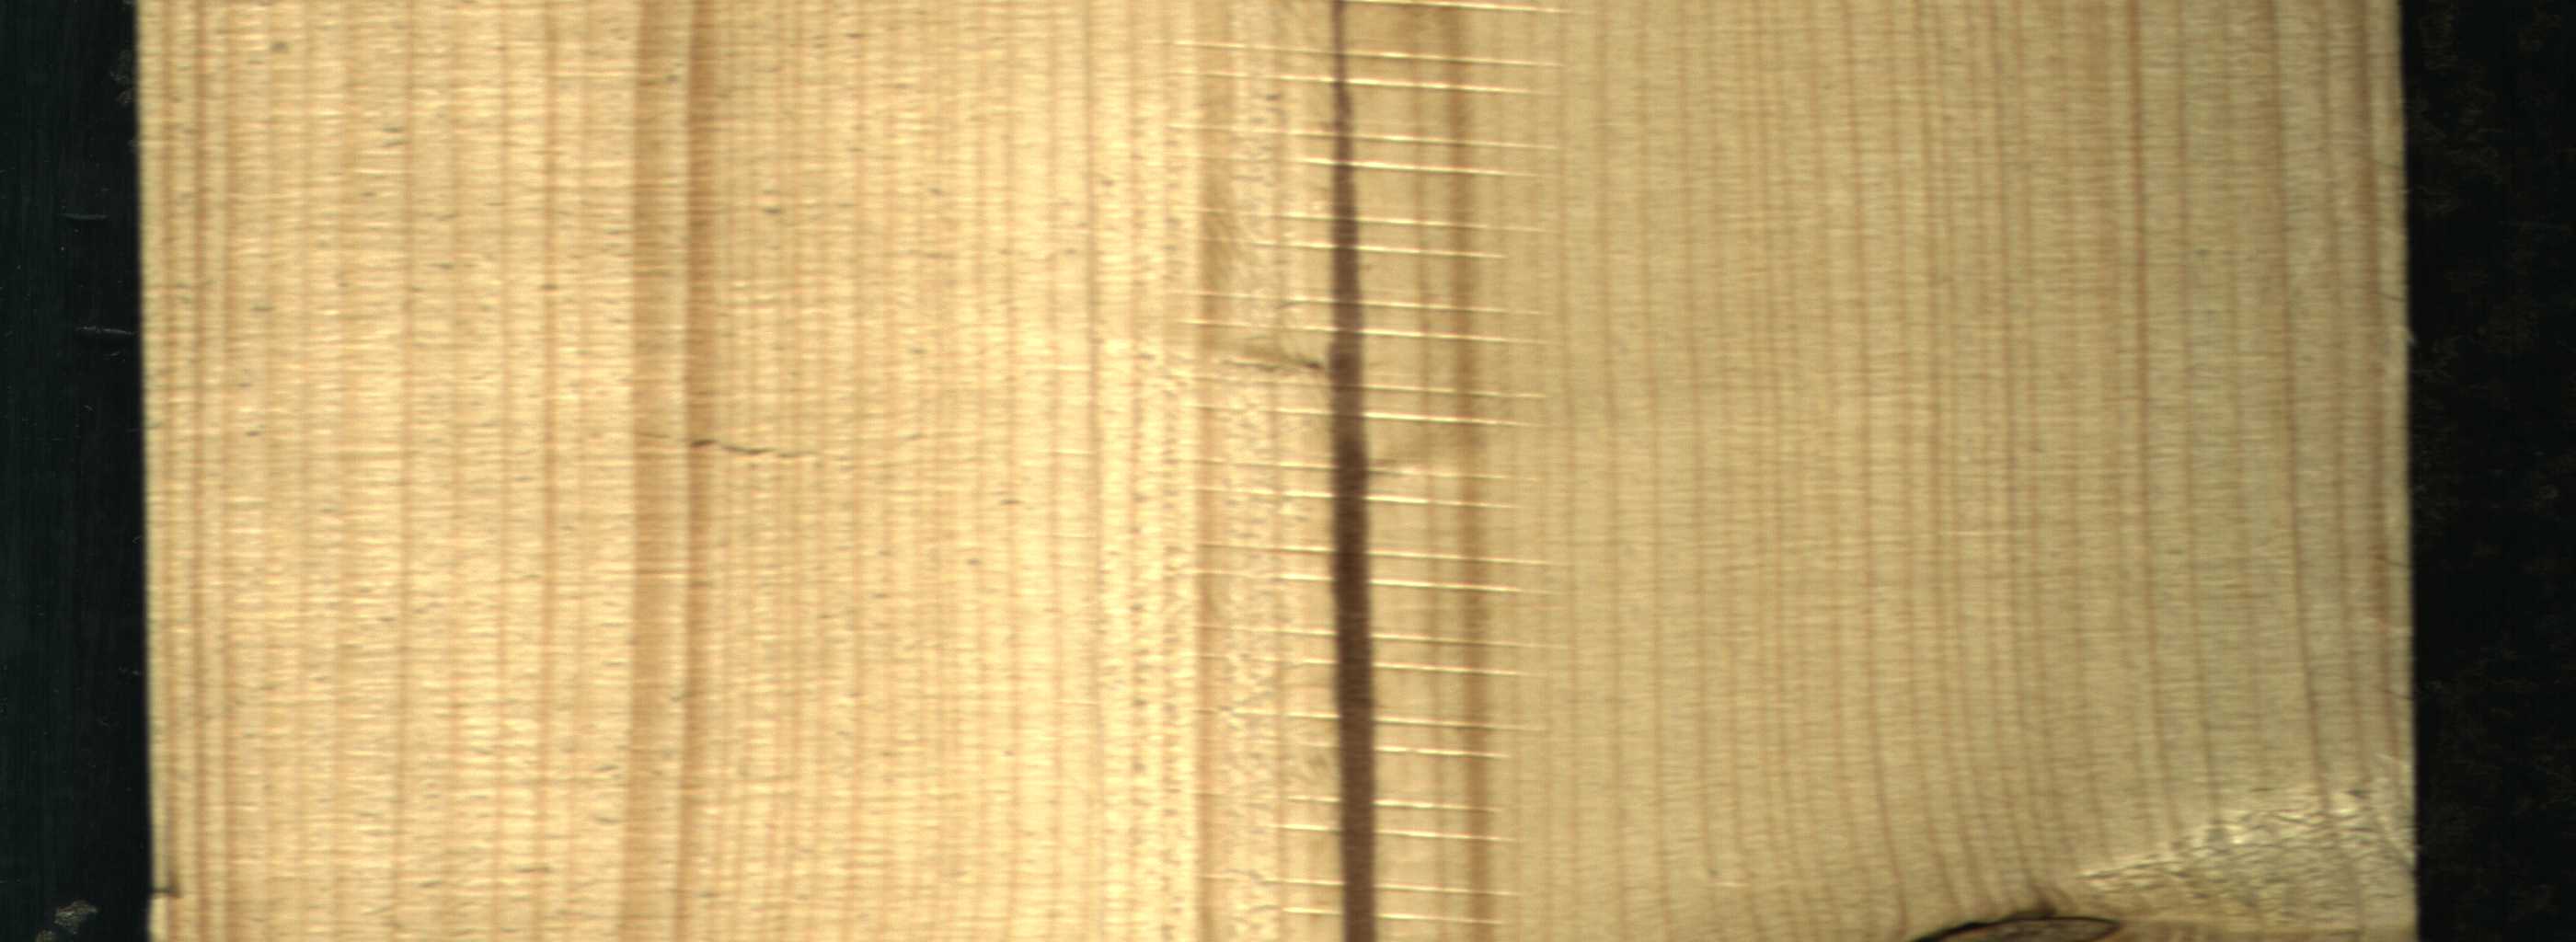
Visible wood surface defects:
Marrow
Dead_Knot